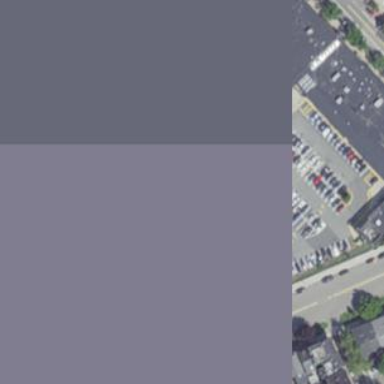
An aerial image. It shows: Parking area within retail zone.